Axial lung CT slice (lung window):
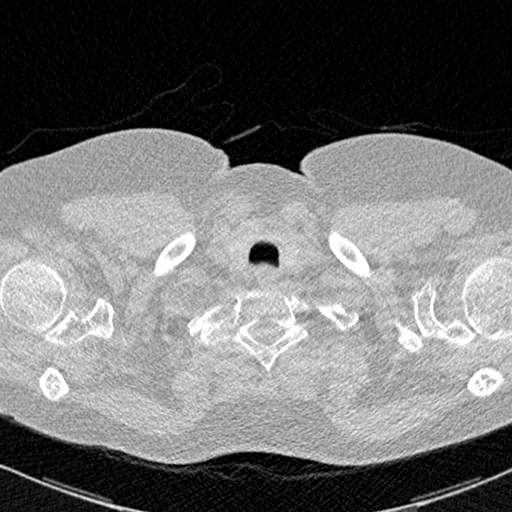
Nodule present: no